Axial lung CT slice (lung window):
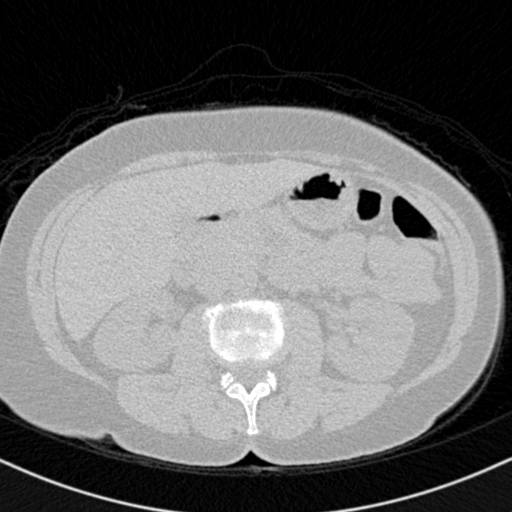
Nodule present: no